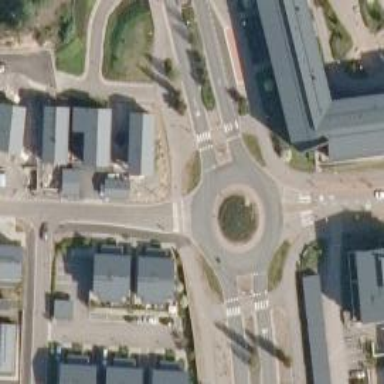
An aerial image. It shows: Tertiary road with asphalt surface leading to roundabout.